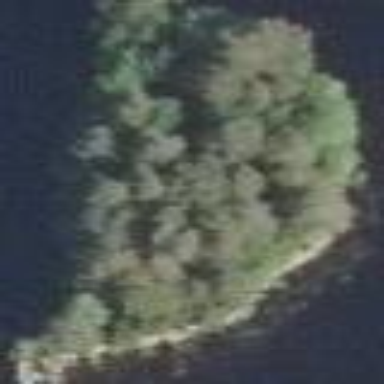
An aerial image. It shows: Islet covered with woodland.